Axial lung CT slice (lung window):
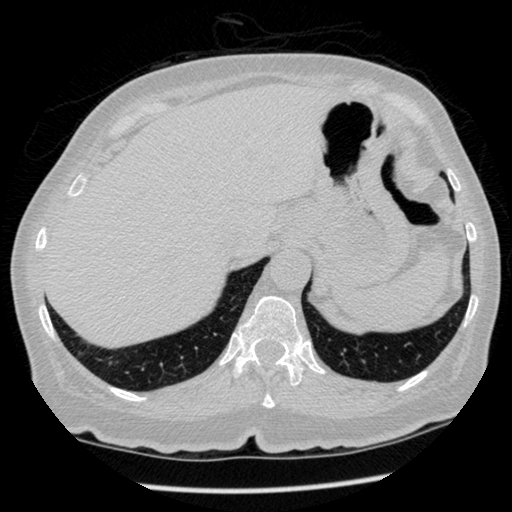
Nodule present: no